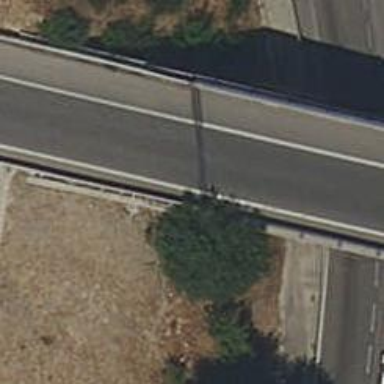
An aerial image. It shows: Bridge on motorway link.